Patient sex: F
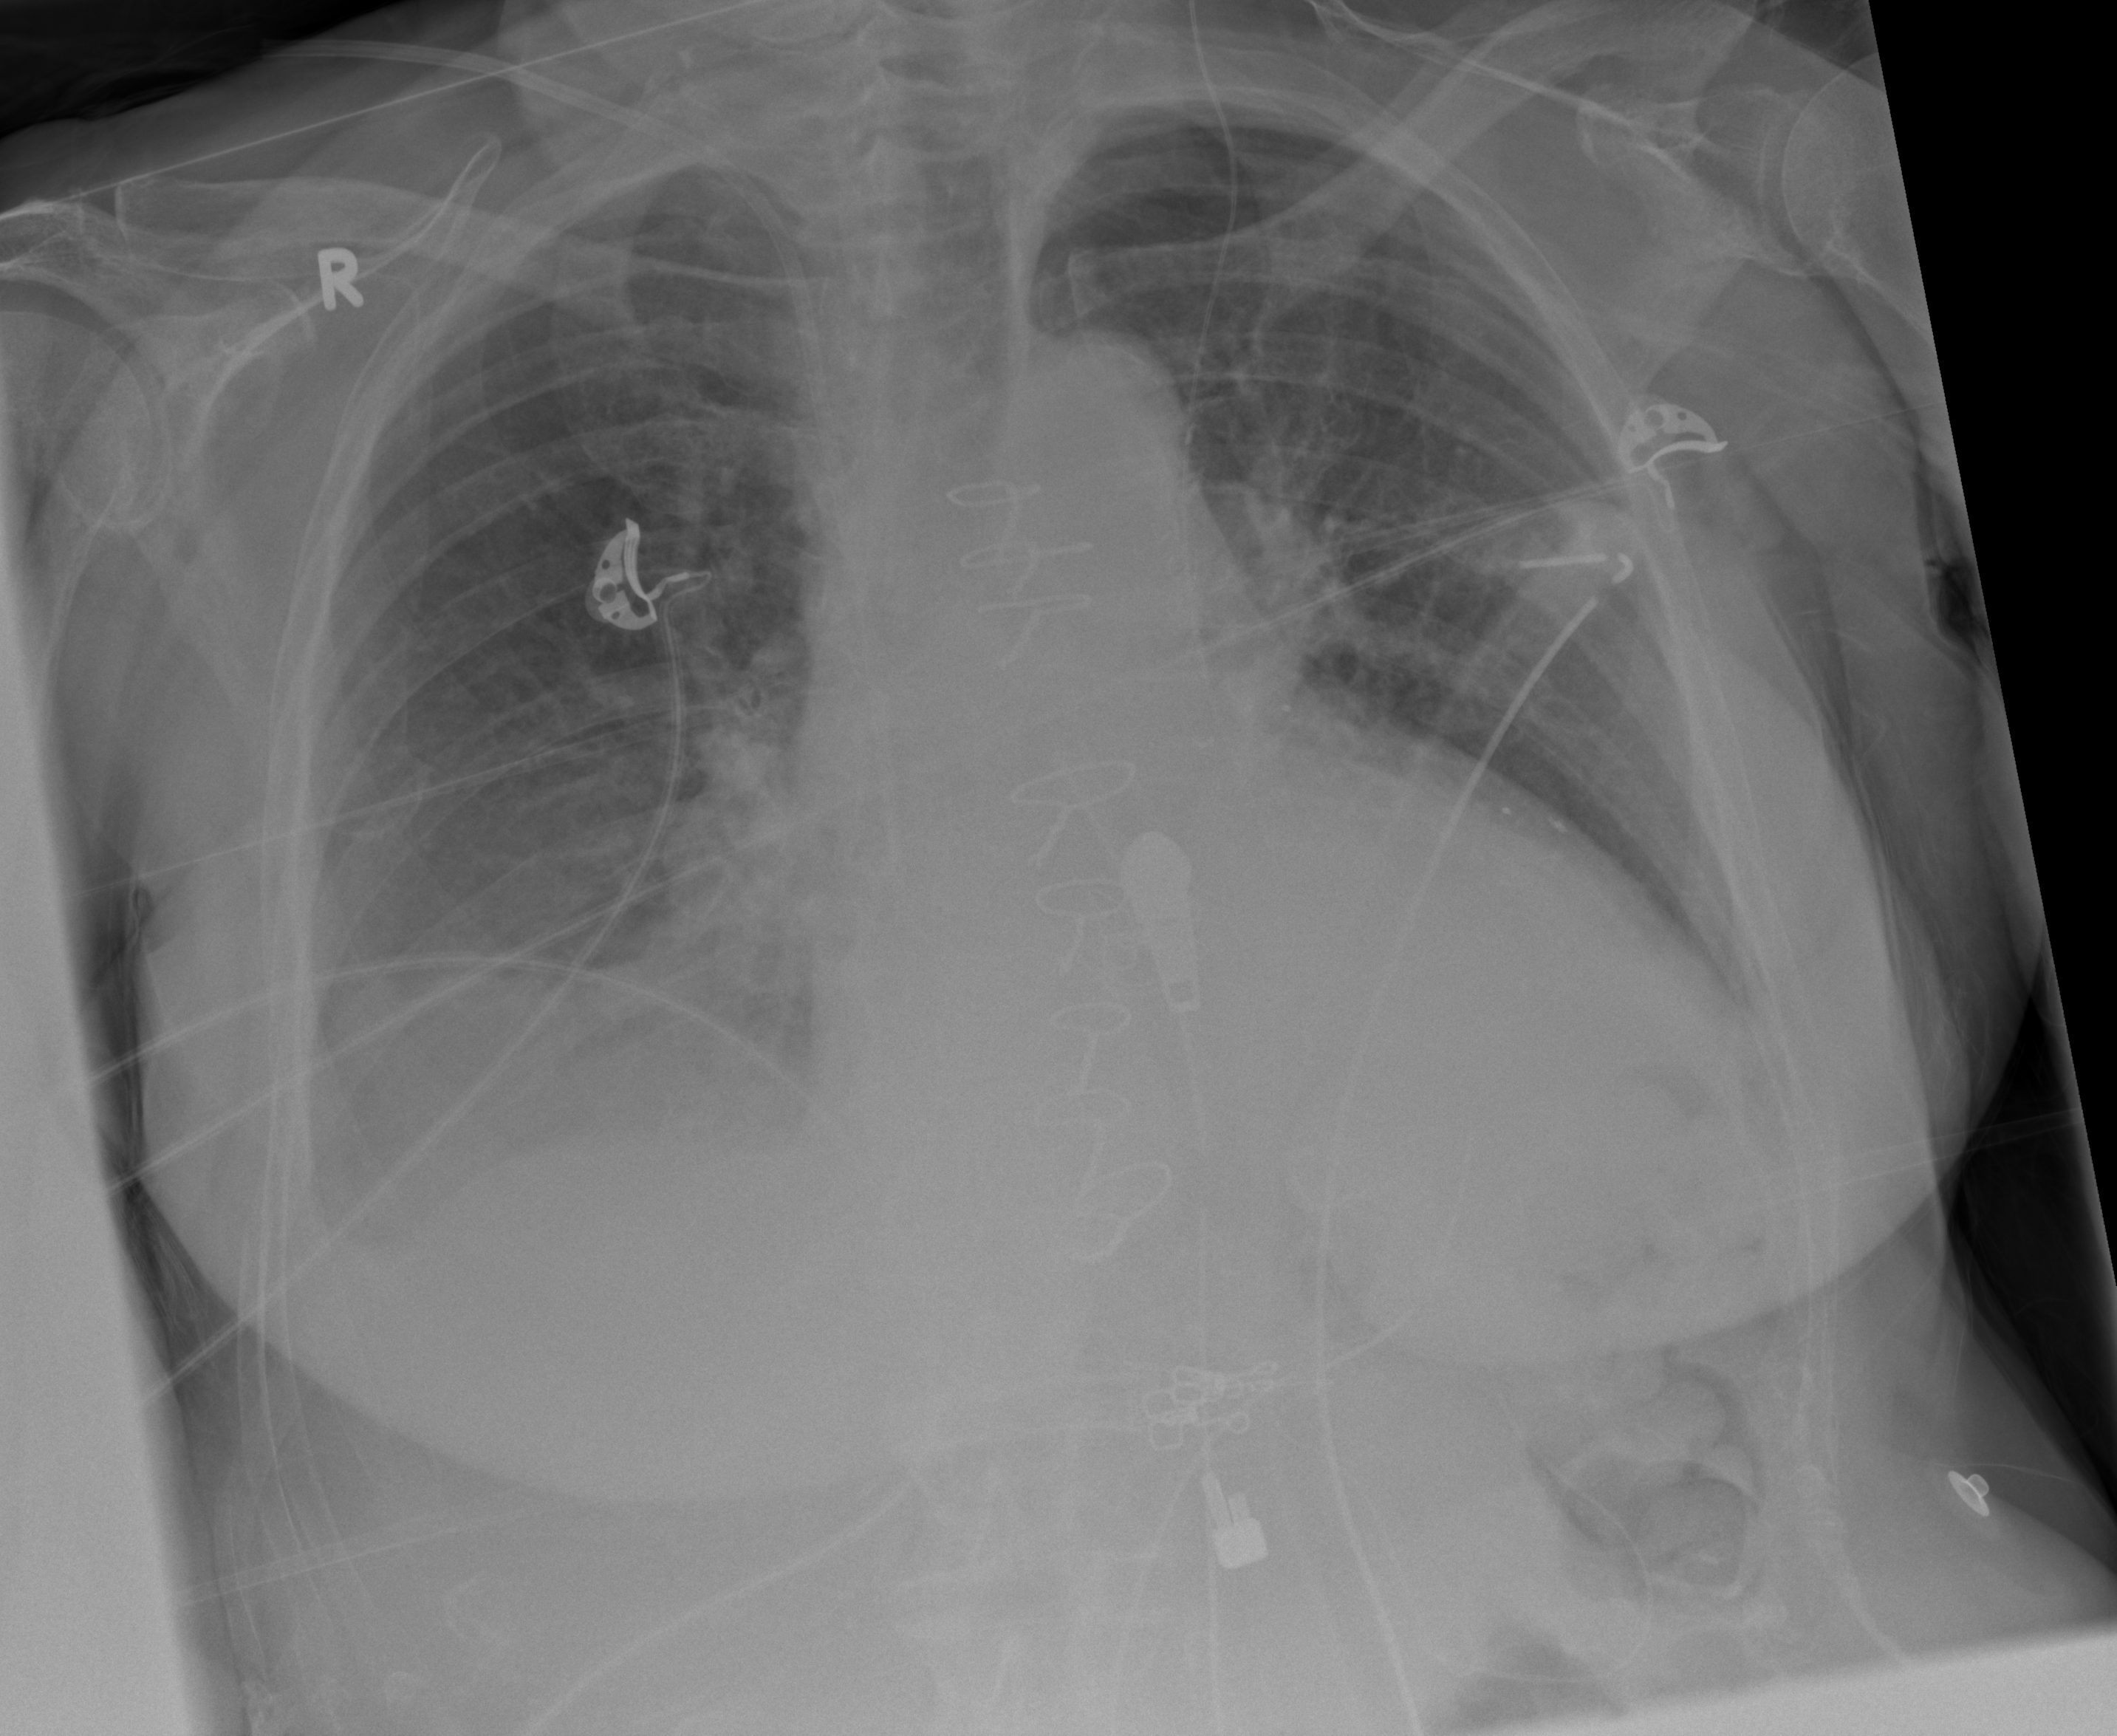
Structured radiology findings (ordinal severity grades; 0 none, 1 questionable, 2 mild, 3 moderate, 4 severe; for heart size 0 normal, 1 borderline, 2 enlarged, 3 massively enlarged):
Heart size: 2
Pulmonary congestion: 0
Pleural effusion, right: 2
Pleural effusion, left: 2
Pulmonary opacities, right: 1
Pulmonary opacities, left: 2
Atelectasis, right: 2
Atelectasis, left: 3